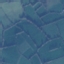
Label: Pasture